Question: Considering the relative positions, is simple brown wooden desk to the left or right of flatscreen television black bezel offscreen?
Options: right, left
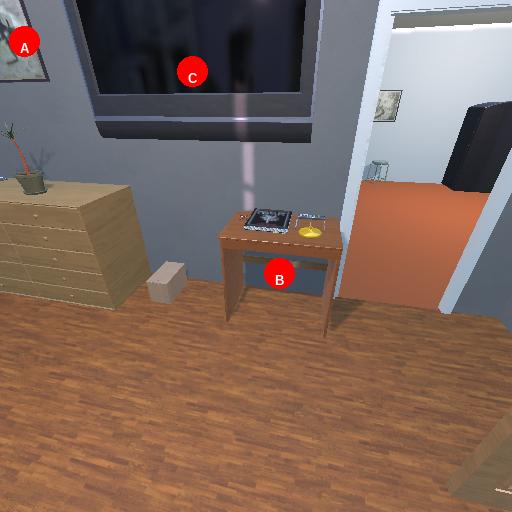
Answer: right